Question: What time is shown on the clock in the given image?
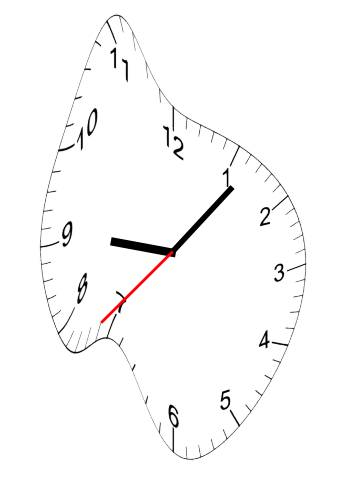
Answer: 09:06:37